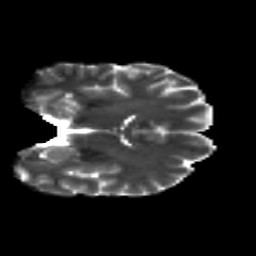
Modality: T2w
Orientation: coronal
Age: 27
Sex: female
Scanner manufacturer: siemens
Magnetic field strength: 3 T
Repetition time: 8.8 s
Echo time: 0.085 s